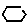
Label: hexagon